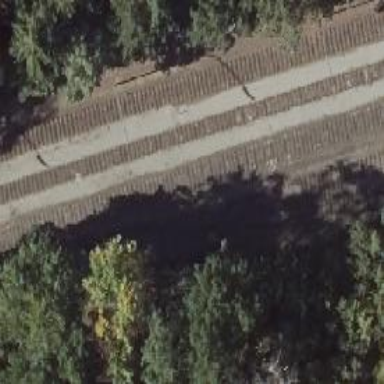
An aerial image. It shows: Railway siding for service.